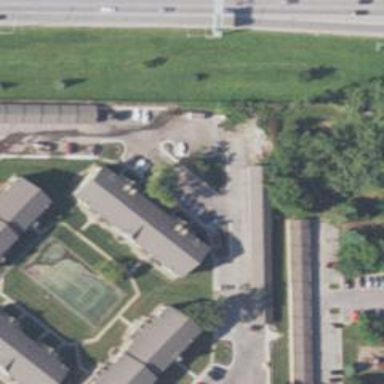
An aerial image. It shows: View of apartment building.